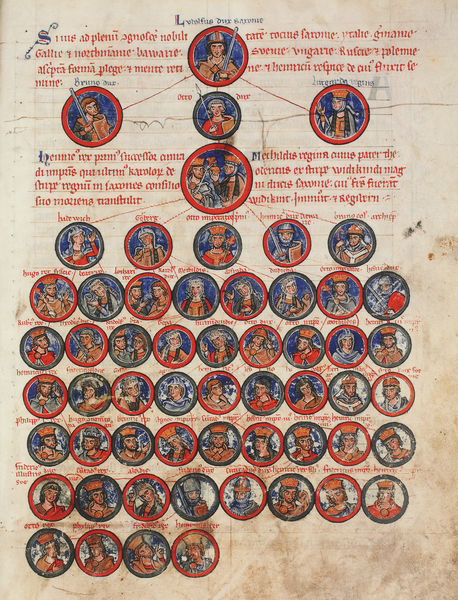
Titel: Chronica Sancti Pantaleonis; Annales sancti Pantaleonis Coloniensis
Standort: Herstellungsort: Köln (EU - D - NRW); Herstellungsort: Aachen (EU - D)
Institution: Brüssel, Bibliothèque Royale
Schlagwörter: blau, rot, adel, familie, schrift, buch, schwert, schwerter, text, kreise, kugeln, ritter, pergament, dynastie, stammbaum